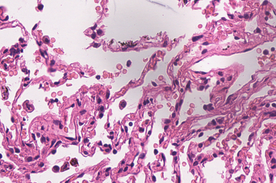
Tumor epithelial tissue: no
Tumor-associated stroma tissue: no
Normal tissue: yes